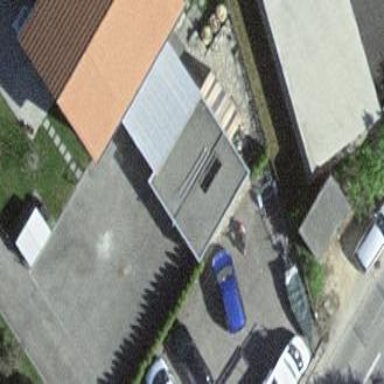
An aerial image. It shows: Garage building.